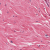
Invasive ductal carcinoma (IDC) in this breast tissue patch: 0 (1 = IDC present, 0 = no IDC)